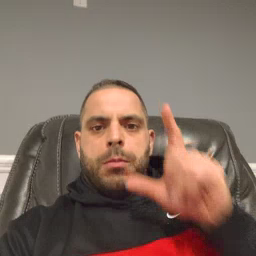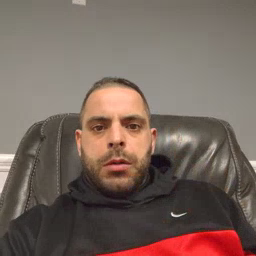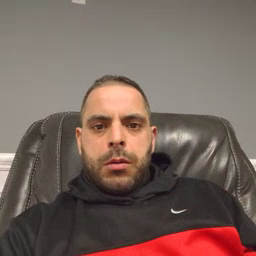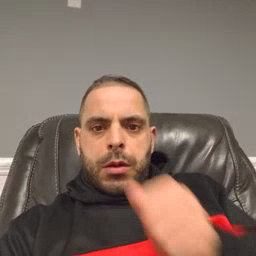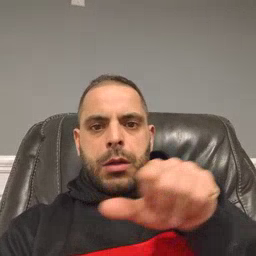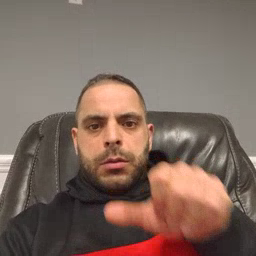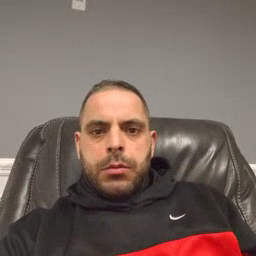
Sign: any